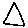
Label: triangle